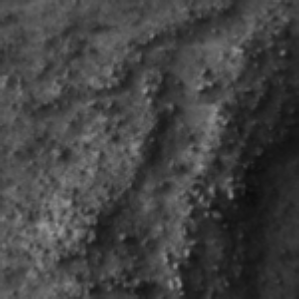
Label: frost